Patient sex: M
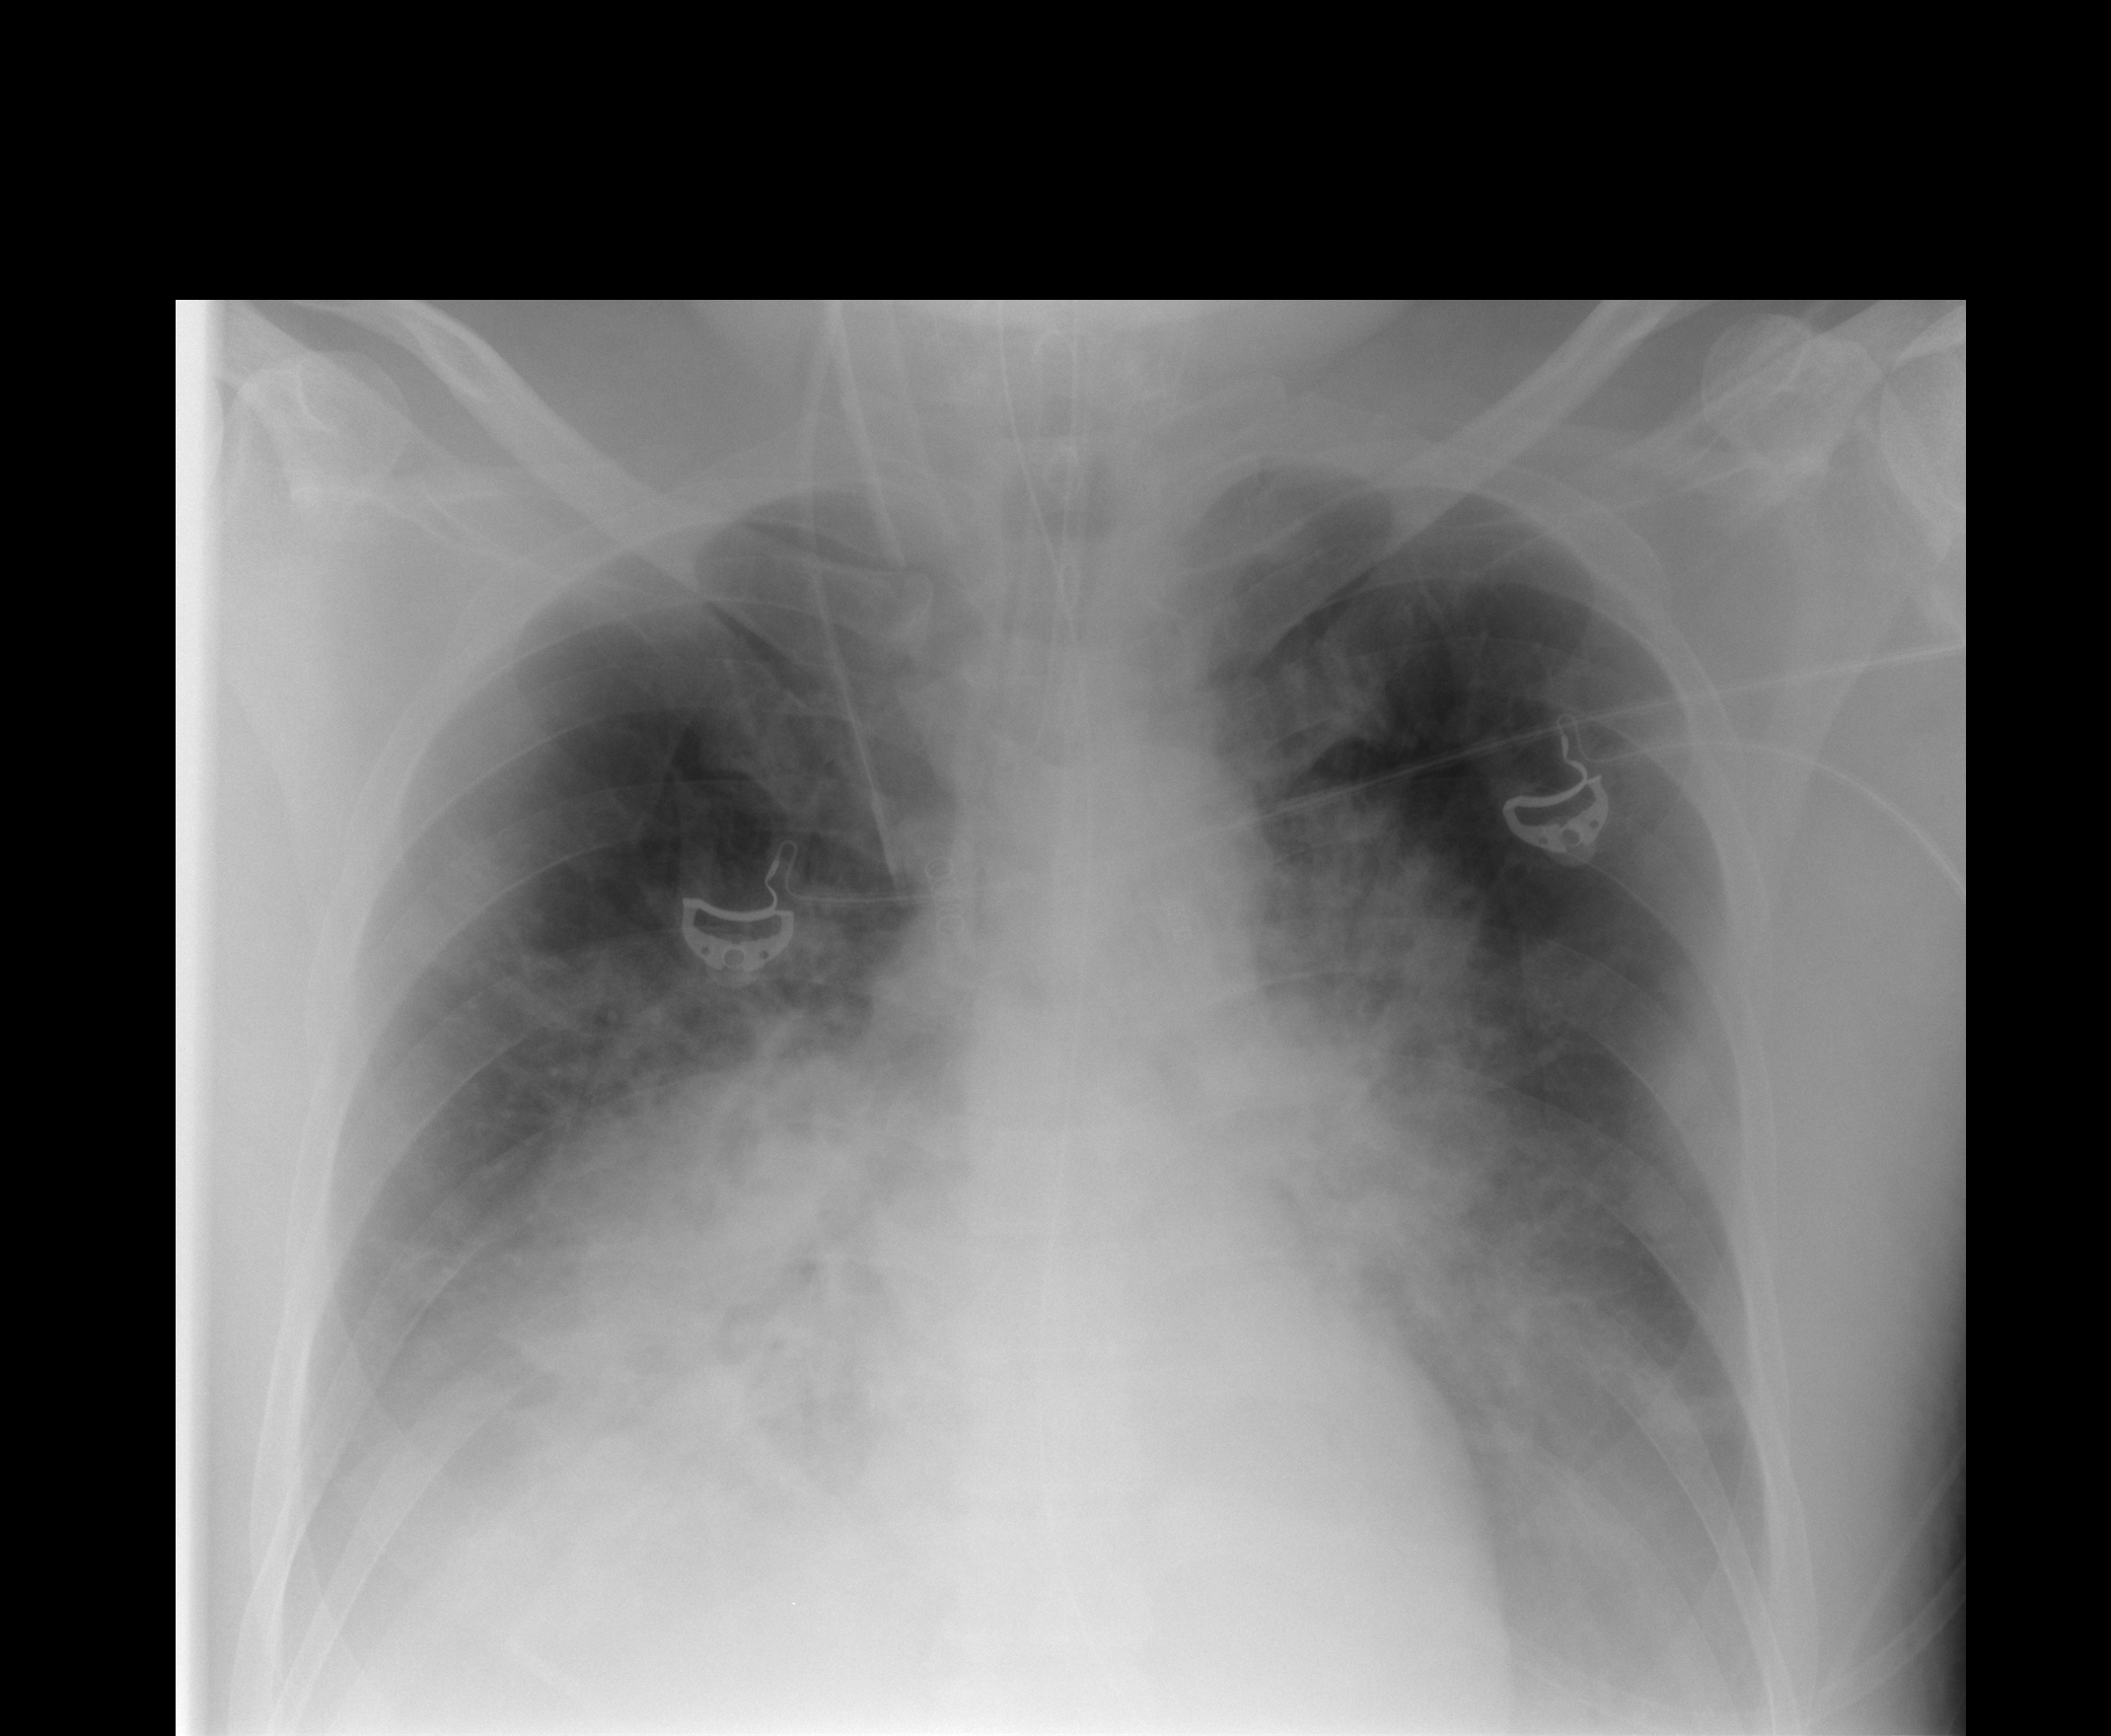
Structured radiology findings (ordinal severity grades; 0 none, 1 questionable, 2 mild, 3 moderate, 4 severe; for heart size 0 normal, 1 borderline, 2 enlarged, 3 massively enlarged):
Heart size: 0
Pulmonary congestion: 2
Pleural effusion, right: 2
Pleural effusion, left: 2
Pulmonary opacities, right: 0
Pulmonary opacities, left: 0
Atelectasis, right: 0
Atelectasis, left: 2